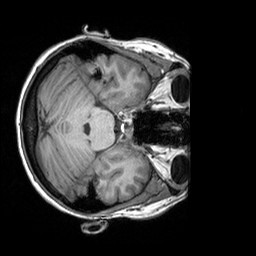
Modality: T1w
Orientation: axial
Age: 23
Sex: female
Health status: healthy
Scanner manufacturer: siemens
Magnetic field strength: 3 T
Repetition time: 2.3 s
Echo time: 0.00303 s